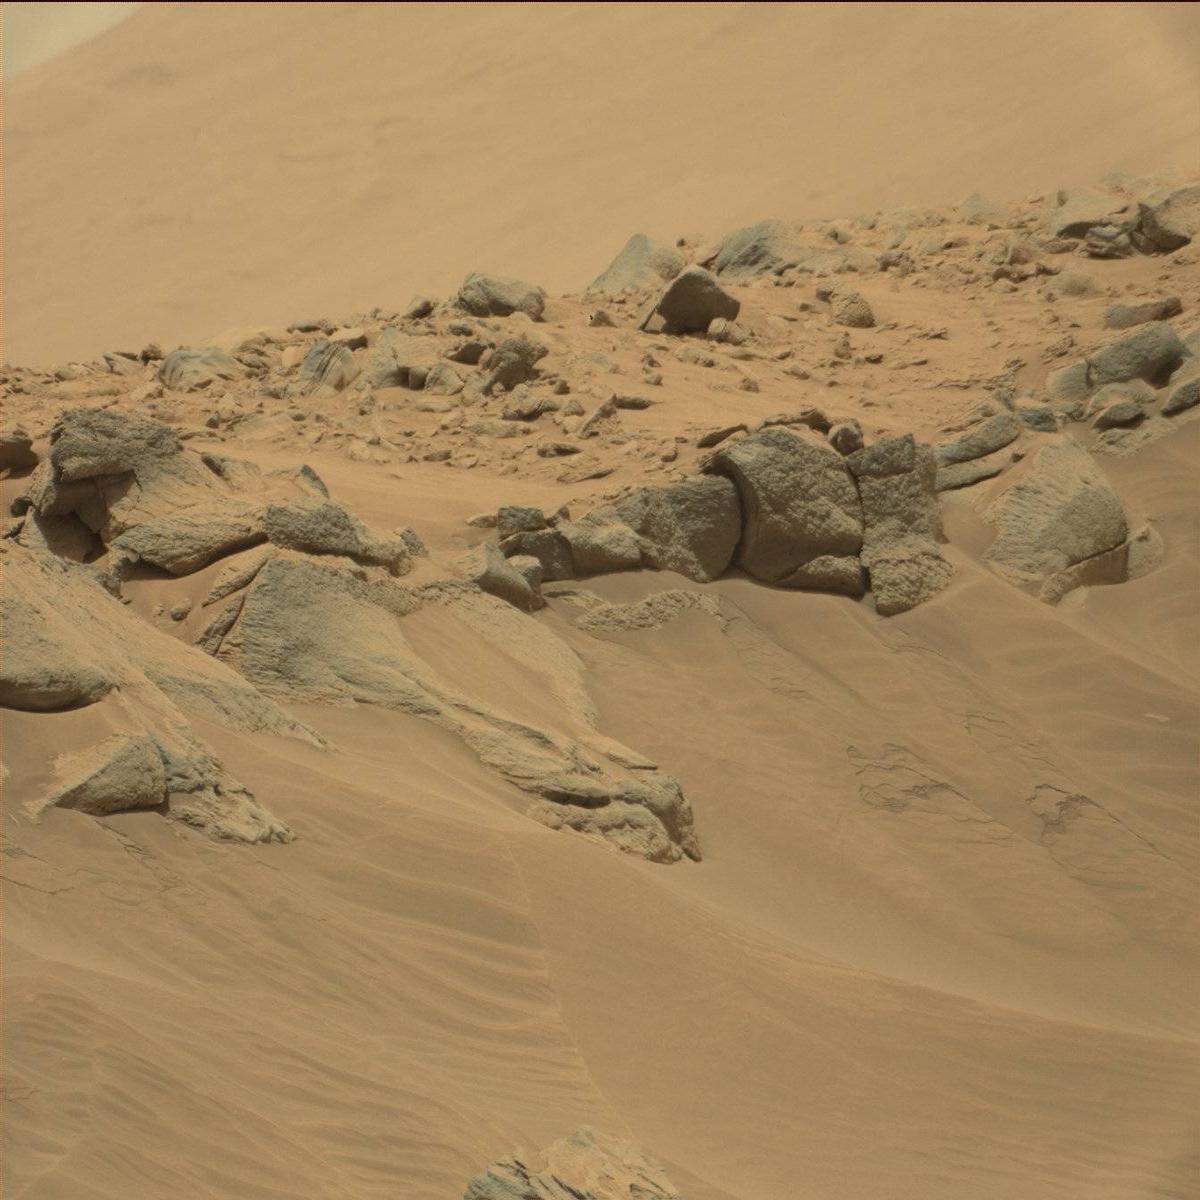
Terrain classes present: Bedrock, Ridge, Sand / Soil, Sky